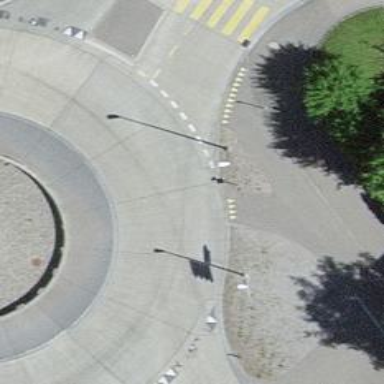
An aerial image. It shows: Asphalt cycleway.